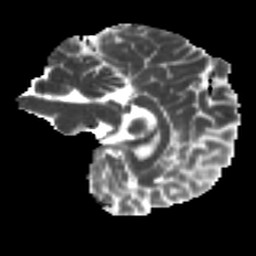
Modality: MD
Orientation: sagittal
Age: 35
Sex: male
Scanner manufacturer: ge
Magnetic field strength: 3 T
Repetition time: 7.8 s
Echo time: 0.0611 s